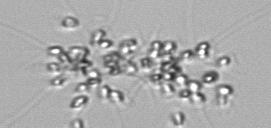
Label: Chaetoceros_didymus_TAG_external_flagellate